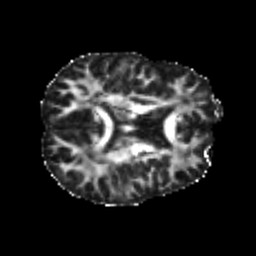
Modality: FA
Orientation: axial
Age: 20
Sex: male
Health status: healthy
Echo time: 0.074 s